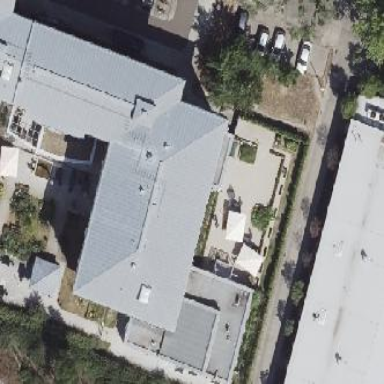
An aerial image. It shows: Building with flat roof.